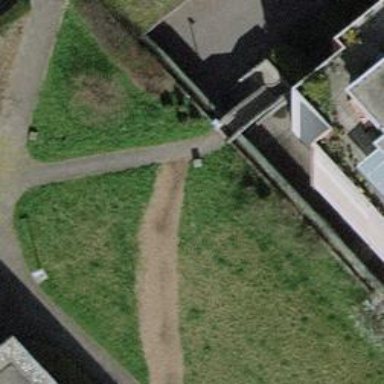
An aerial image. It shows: Retaining wall.